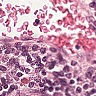
Metastatic tissue present: no